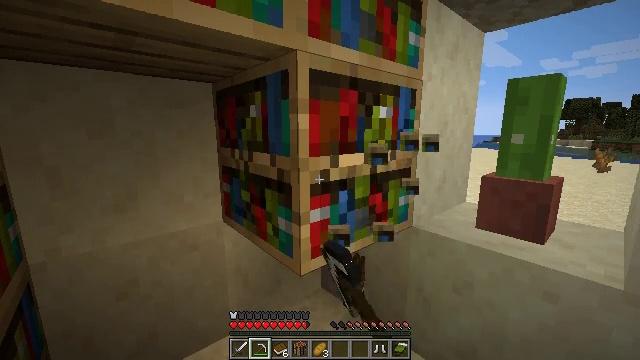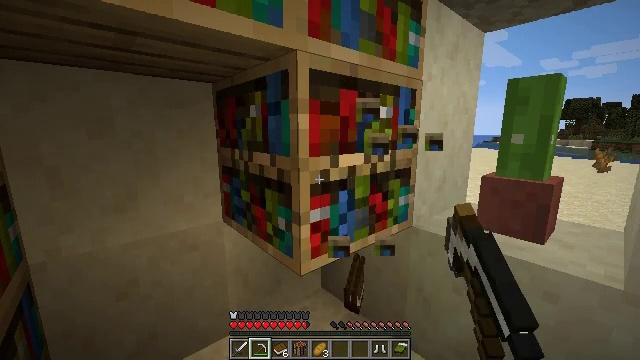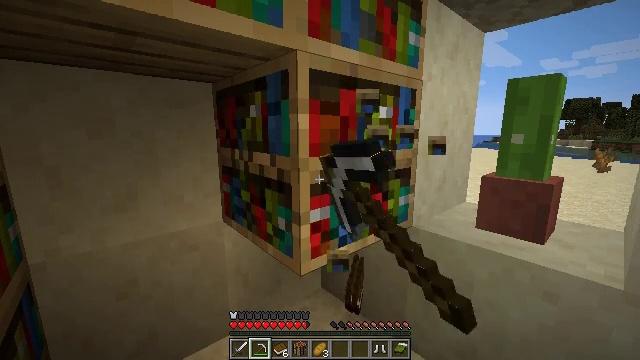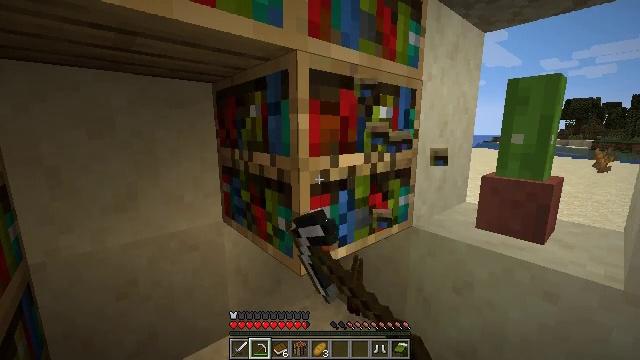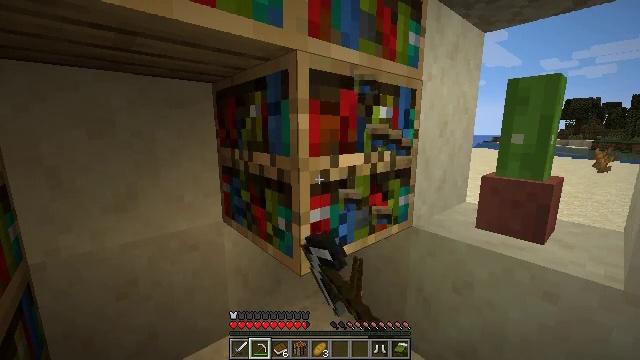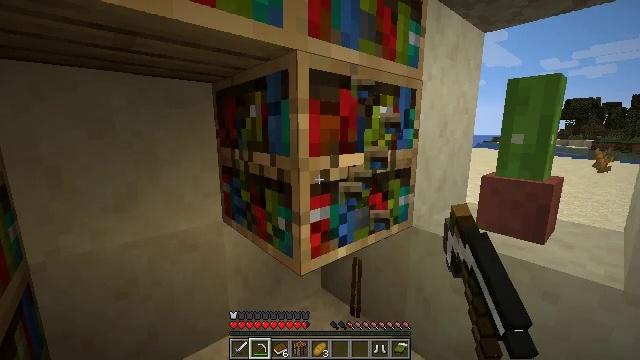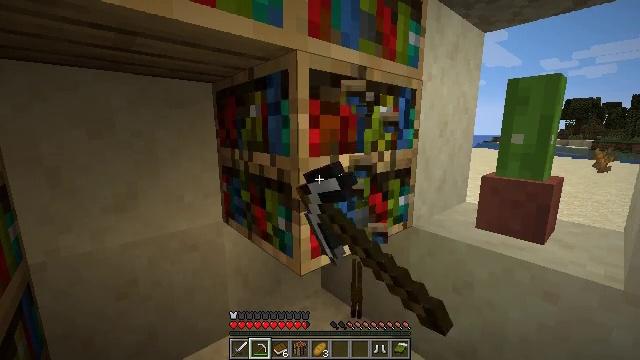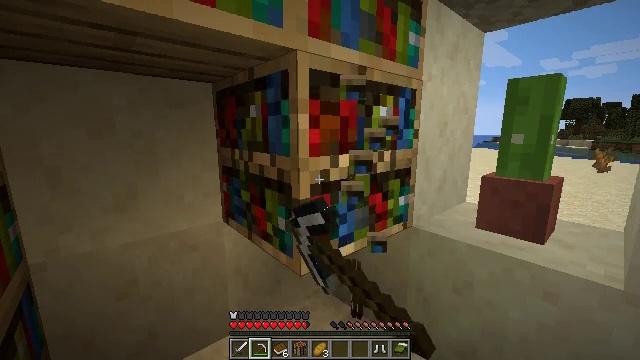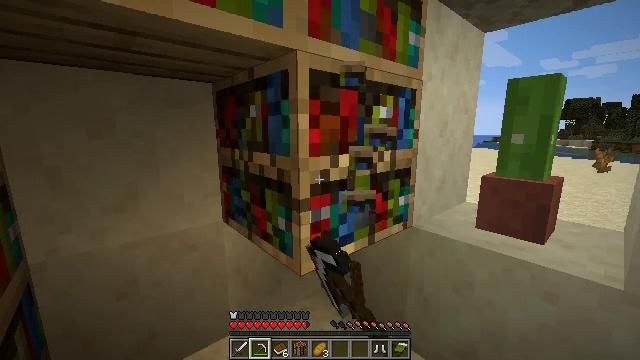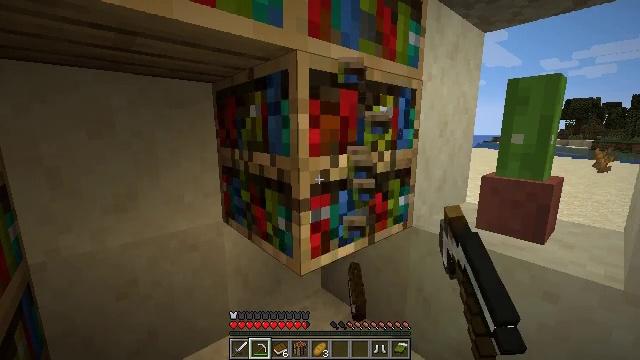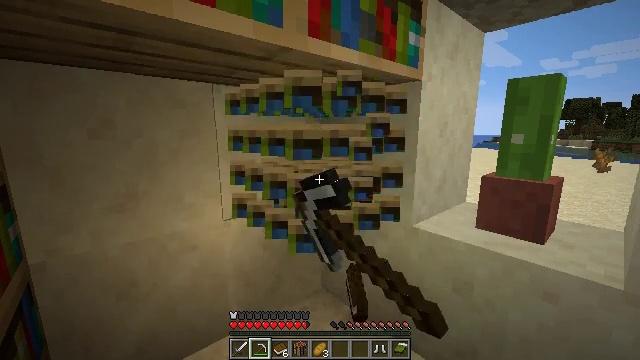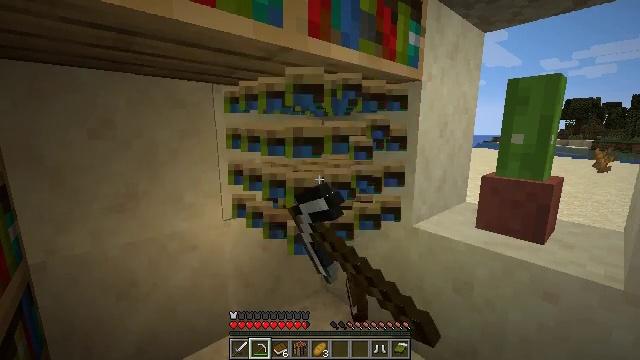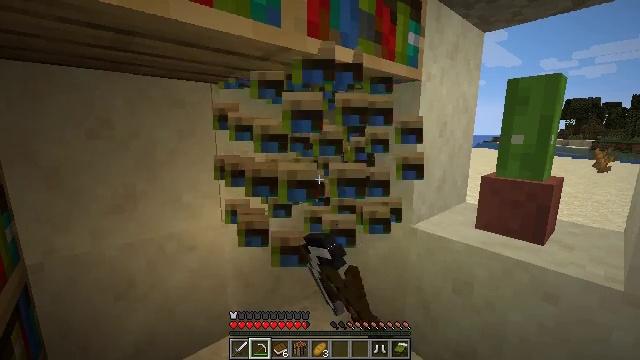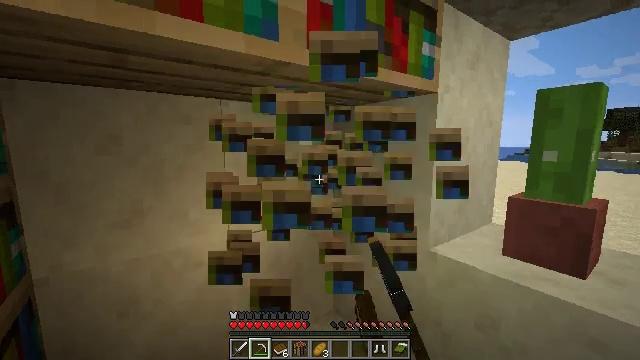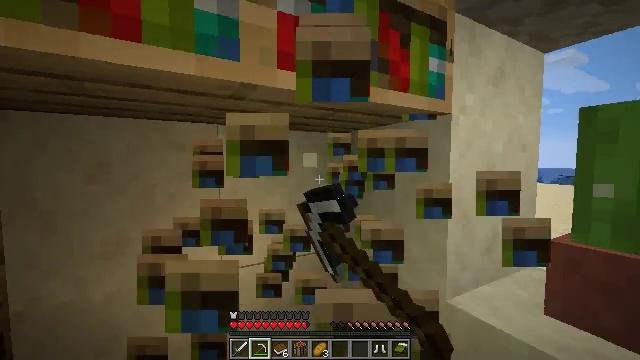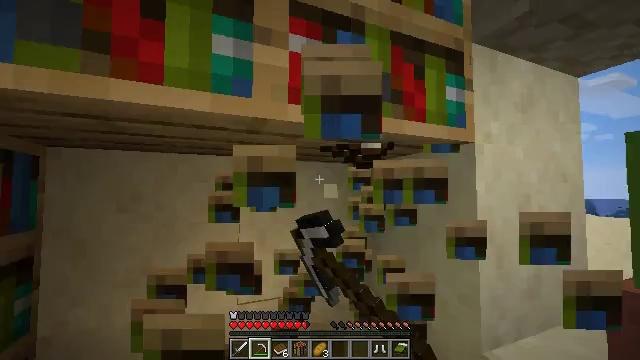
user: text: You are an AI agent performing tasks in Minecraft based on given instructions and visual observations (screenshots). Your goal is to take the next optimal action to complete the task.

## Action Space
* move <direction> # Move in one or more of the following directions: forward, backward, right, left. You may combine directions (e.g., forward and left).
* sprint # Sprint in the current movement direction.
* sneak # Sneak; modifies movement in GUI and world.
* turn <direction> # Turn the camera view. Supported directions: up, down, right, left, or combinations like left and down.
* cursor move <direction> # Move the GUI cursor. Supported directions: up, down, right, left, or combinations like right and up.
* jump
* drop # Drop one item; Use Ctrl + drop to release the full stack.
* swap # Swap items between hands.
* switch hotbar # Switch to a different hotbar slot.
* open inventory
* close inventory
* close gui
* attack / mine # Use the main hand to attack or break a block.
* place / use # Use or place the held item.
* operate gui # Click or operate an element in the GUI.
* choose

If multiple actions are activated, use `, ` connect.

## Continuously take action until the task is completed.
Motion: motion action
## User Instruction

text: Break the bookshelf for books.
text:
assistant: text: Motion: attack / mine
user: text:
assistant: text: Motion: attack / mine
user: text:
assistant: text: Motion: attack / mine
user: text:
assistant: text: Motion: attack / mine
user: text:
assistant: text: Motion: attack / mine
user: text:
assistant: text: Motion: attack / mine
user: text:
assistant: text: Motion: attack / mine
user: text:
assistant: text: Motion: attack / mine
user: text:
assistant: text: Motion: attack / mine
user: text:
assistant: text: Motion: attack / mine
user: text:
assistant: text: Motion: attack / mine
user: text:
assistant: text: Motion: move forward and move right, attack / mine
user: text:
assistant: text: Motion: move forward and move right, turn left and up, attack / mine
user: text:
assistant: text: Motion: move forward and move right, turn left and up, attack / mine
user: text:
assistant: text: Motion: move right, turn left and up, attack / mine
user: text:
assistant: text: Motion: turn left and up, attack / mine
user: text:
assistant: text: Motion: turn left and up, attack / mine
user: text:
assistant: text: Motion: turn left and up, attack / mine
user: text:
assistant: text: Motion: turn left and up, attack / mine
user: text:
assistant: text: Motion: attack / mine
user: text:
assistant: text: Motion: attack / mine
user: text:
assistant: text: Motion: turn left, attack / mine
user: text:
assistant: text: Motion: attack / mine
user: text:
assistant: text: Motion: attack / mine
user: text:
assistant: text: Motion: attack / mine
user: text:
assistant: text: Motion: attack / mine
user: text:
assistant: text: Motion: attack / mine
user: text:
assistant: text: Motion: attack / mine
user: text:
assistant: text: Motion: attack / mine
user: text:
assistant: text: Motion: attack / mine